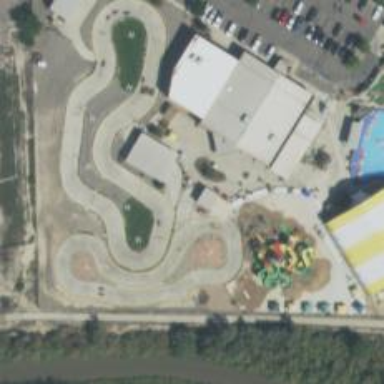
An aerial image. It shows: Karting raceway.